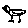
Label: bird